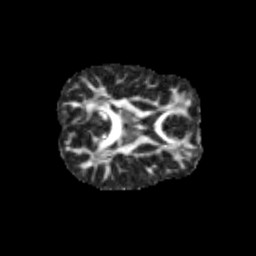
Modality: FA
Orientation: axial
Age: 13
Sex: male
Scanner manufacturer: siemens
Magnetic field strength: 3 T
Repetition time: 3.8 s
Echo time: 0.07 s